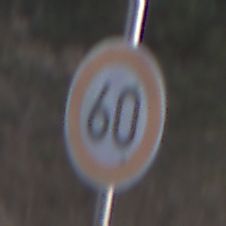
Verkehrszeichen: Geschwindigkeit60
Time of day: MorningAfternoon
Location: Outdoor (Nature)
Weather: PartlyCloudy
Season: NotSpecified
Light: Natural